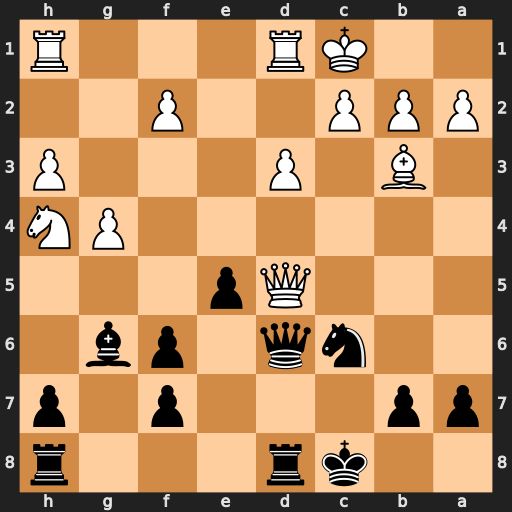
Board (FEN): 2kr3r/pp3p1p/2nq1pb1/3Qp3/6PN/1B1P3P/PPP2P2/2KR3R
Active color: b
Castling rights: -
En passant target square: -
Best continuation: Qxd5 Bxd5 Rxd5